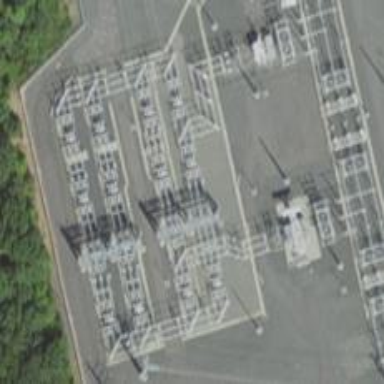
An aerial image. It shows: Switch used for power control.